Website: apple
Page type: account-selection
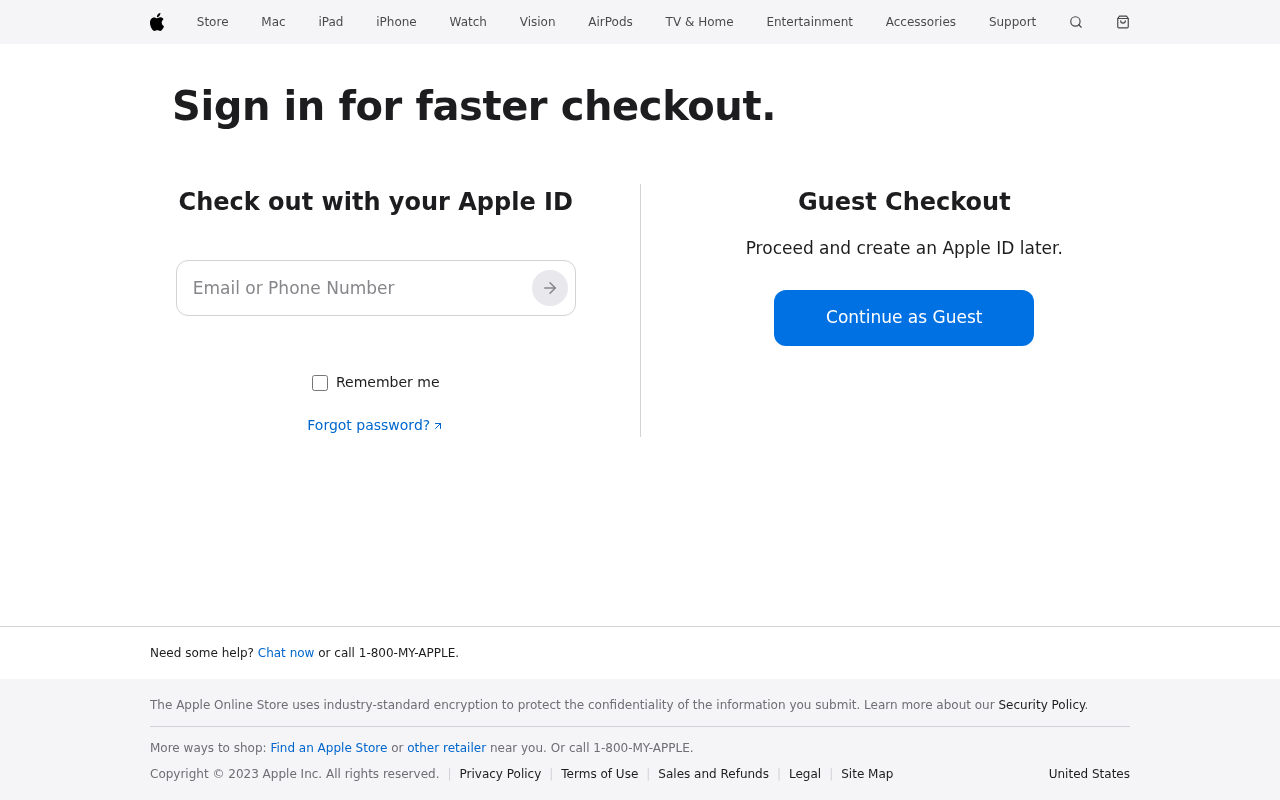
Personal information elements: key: PII_EMAIL
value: jwhite@hotmail.com